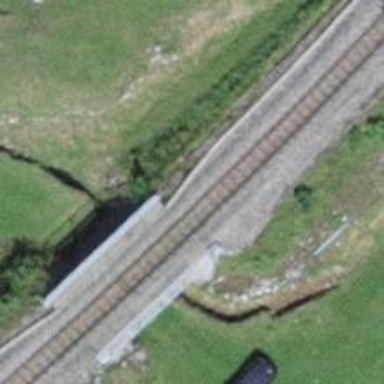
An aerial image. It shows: Narrow-gauge railway bridge with electrified contact lines and one track.